Question: I need to compare and find differences between to ranges of data as per below:

My Question is if I can do it without using VBA, using Conditional formatting instead.
Many Thanks in Advance
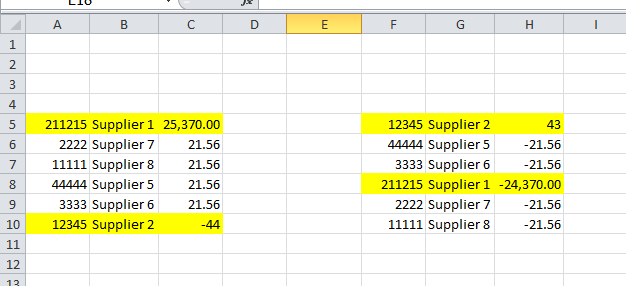
Answer: i will give you the answer for one side, hope you'll figure out the other side. :)
>
1. create a new formatting rule for selected cells.
Here is the formula '=ABS(VLOOKUP($F5,$B:$C,2,0)) <> ABS($G5)'
<URL>
>
1. apply the formatting rule to the selected cells.
<URL>
For the other side, create a new formatting rule, using the same formula - just adjust the formula to mirror the lookup, and apply the rule to the correct cells. Have fun!